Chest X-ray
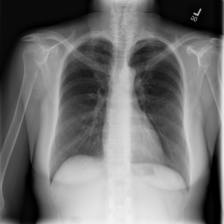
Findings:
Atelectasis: negative
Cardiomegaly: negative
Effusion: negative
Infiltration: negative
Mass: negative
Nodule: negative
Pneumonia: negative
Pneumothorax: negative
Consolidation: negative
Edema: negative
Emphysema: negative
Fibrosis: negative
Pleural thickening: negative
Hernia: negative